Question: I have 3 downstream build jobs which are triggered when 1 upstream job 'Project U' has been built successfully. Example:
'''
triggers {
pollSCM('H/5 * * * *')
upstream(upstreamProjects: 'Project U', threshold: hudson.model.Result.SUCCESS)
}
'''
This works as expected, however, if code changes are committed to all parts at the same time, the upstream and downstream builds start building simultaneously.
I want to avoid this, because the downstream builds will run twice, and the first run is quite useless as the upstream commit has not been built yet. So I would like to configure the downstream jobs to block their build while the upstream job is building.
I know how to do this in Jenkins Freestyle job in the user interface (also see <URL>:

But I cannot find how to do this in a Jenkins declarative pipeline?
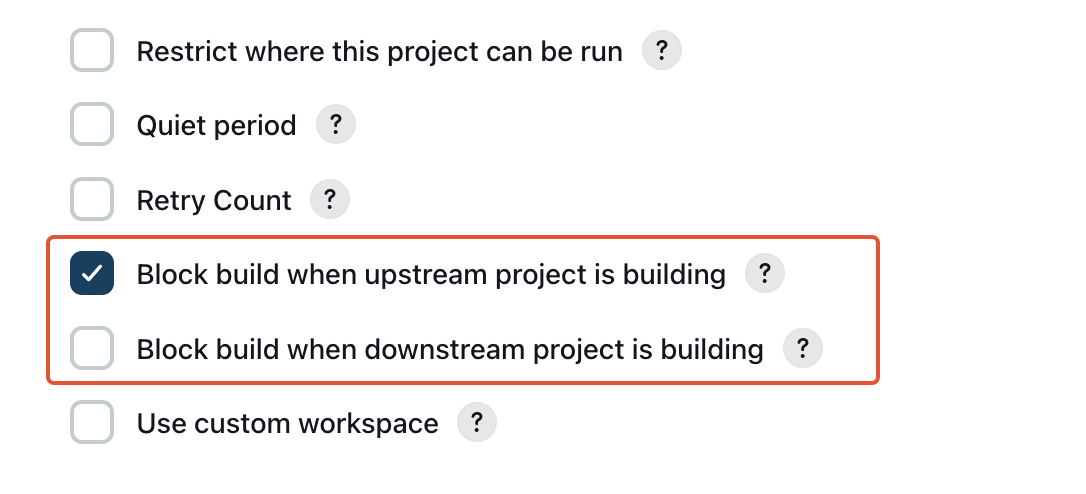
Answer: This approach works:
'''
waitUntil {
def job = Jenkins.instance.getItemByFullName("Project U")
!job.isBuilding() && !job.isInQueue()
}
'''
When this downstream is started, it will check if the upstream job is either active or queued, and if so, will wait until its build has finished.
I haven't been able to find out how to programmatically access the current job's upstream job(s), so the job names need to be copied. (There is a method <URL>
I finally ended up creating this function in the Jenkins shared library:
'''
/*
vars/waitForJobs.groovy
Wait until none of the upstream jobs is building or being queued any more
Parameters:
upstreamProjects String with a comma separated list of Jenkins jobs to check
(use same format as in upstream trigger)
*/
def call( Map params) {
projects = params['upstreamProjects'].split(', *')
echo 'Checking the following upstream projects:'
if ( projects.size() == 0) {
echo 'none'
} else {
projects.each {project ->
echo "${project}"
}
}
waitUntil {
def running = false
projects.each {project ->
def job = Jenkins.instance.getItemByFullName(project)
if (job == null) {
error "Project '${project} not found"
}
if (job.isBuilding()) {
echo "Waiting for ${project} (executing)"
running = true
}
if (job.isInQueue()) {
echo "Waiting for ${project} (queued for execution)"
running = true
}
}
return !running
}
}
'''
The nice thing is that I can just copy the parameter from the upstream trigger, because it uses the exact same format. Here's an example of how it looks like:
'''
pipeline {
[...]
triggers {
pollSCM('H/5 * * * *')
upstream(upstreamProjects: 'Project U1, Project U2, Project U3', threshold: hudson.model.Result.SUCCESS)
}
[...]
stages {
stage('Wait') {
steps {
script{
// Wait for upstream jobs to finish
waitForJobs(upstreamProjects: 'Project U1, Project U2, Project U3')
}
}
[...]
}
}
}
'''